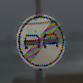
Verkehrszeichen: EndeUeberholverbot
Umgebung: Outdoor, Suburban
Tageszeit: MorningAfternoon
Wetter: PartlyCloudy
Licht: Natural
Jahreszeit: NotSpecified
Kontrast: HighContrast